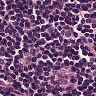
Metastatic tissue present: no